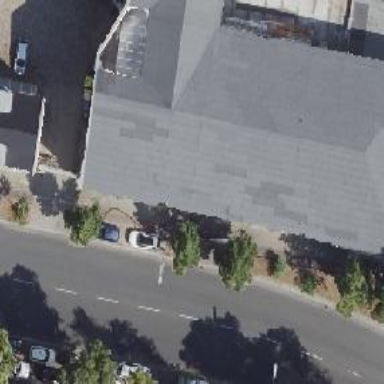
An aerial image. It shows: There is parking obstacle present.